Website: walmart
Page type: gifting
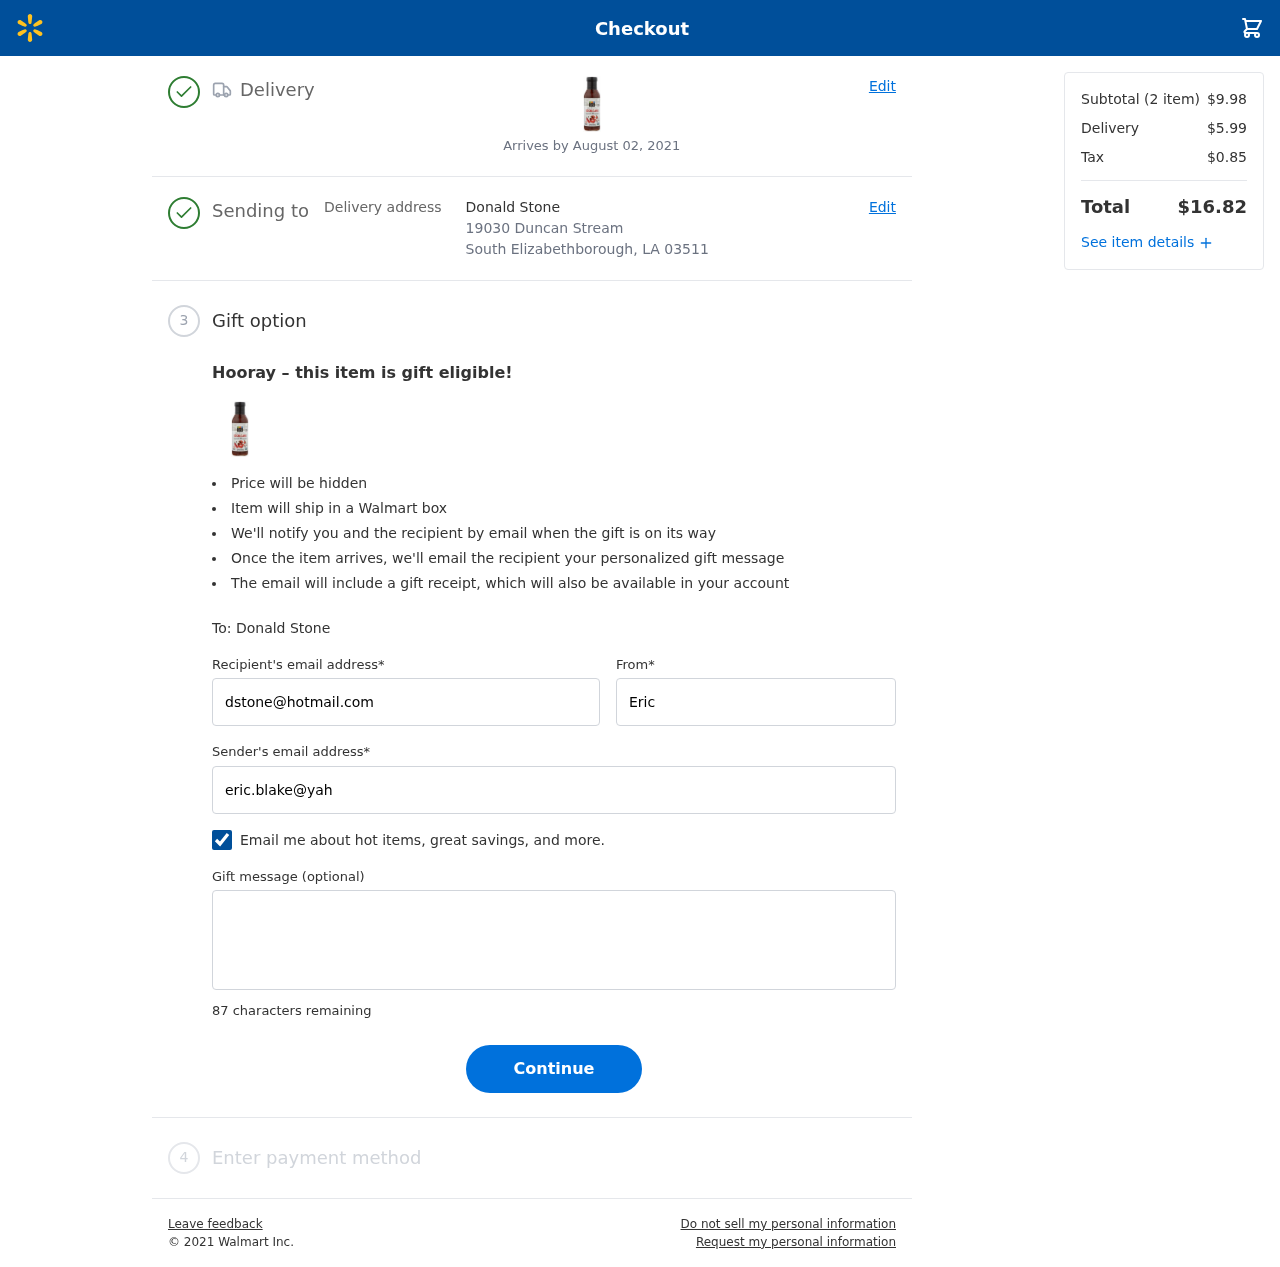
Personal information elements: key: PII_CITY_STATE_ZIP
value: South Elizabethborough, LA 03511
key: PII_EMAIL
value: eric.blake@yahoo.com
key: PII_FIRSTNAME
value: Eric
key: PII_GIFT_EMAIL
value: dstone@hotmail.com
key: PII_GIFT_FULLNAME
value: Donald Stone
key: PII_GIFT_MESSAGE
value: Hey Donald, I know how much you love cooking up a storm, so I thought this Korean style gochujang sauce would be perfect for adding some zing to your meals! Can't wait to taste what you come up with. Enjoy!
Eric
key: PII_STREET
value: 19030 Duncan Stream
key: PII_GIFT_FIRSTNAME
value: Donald
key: PII_GIFT_LASTNAME
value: Stone
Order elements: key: ORDER_DELIVERY_DATE
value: Arrives by August 02, 2021
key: ORDER_NUM_ITEMS
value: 2
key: ORDER_SUBTOTAL
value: $9.98
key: ORDER_SHIPPING_COST
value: $5.99
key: ORDER_TAX
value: $0.85
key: ORDER_TOTAL
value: $16.82